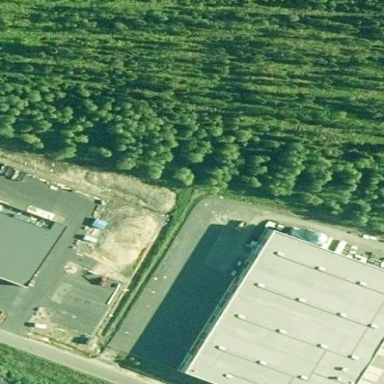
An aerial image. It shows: Warehouse building.